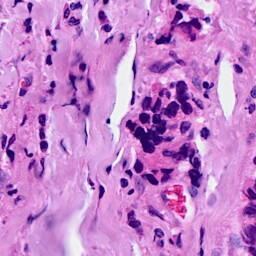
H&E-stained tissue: Breast